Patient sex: F
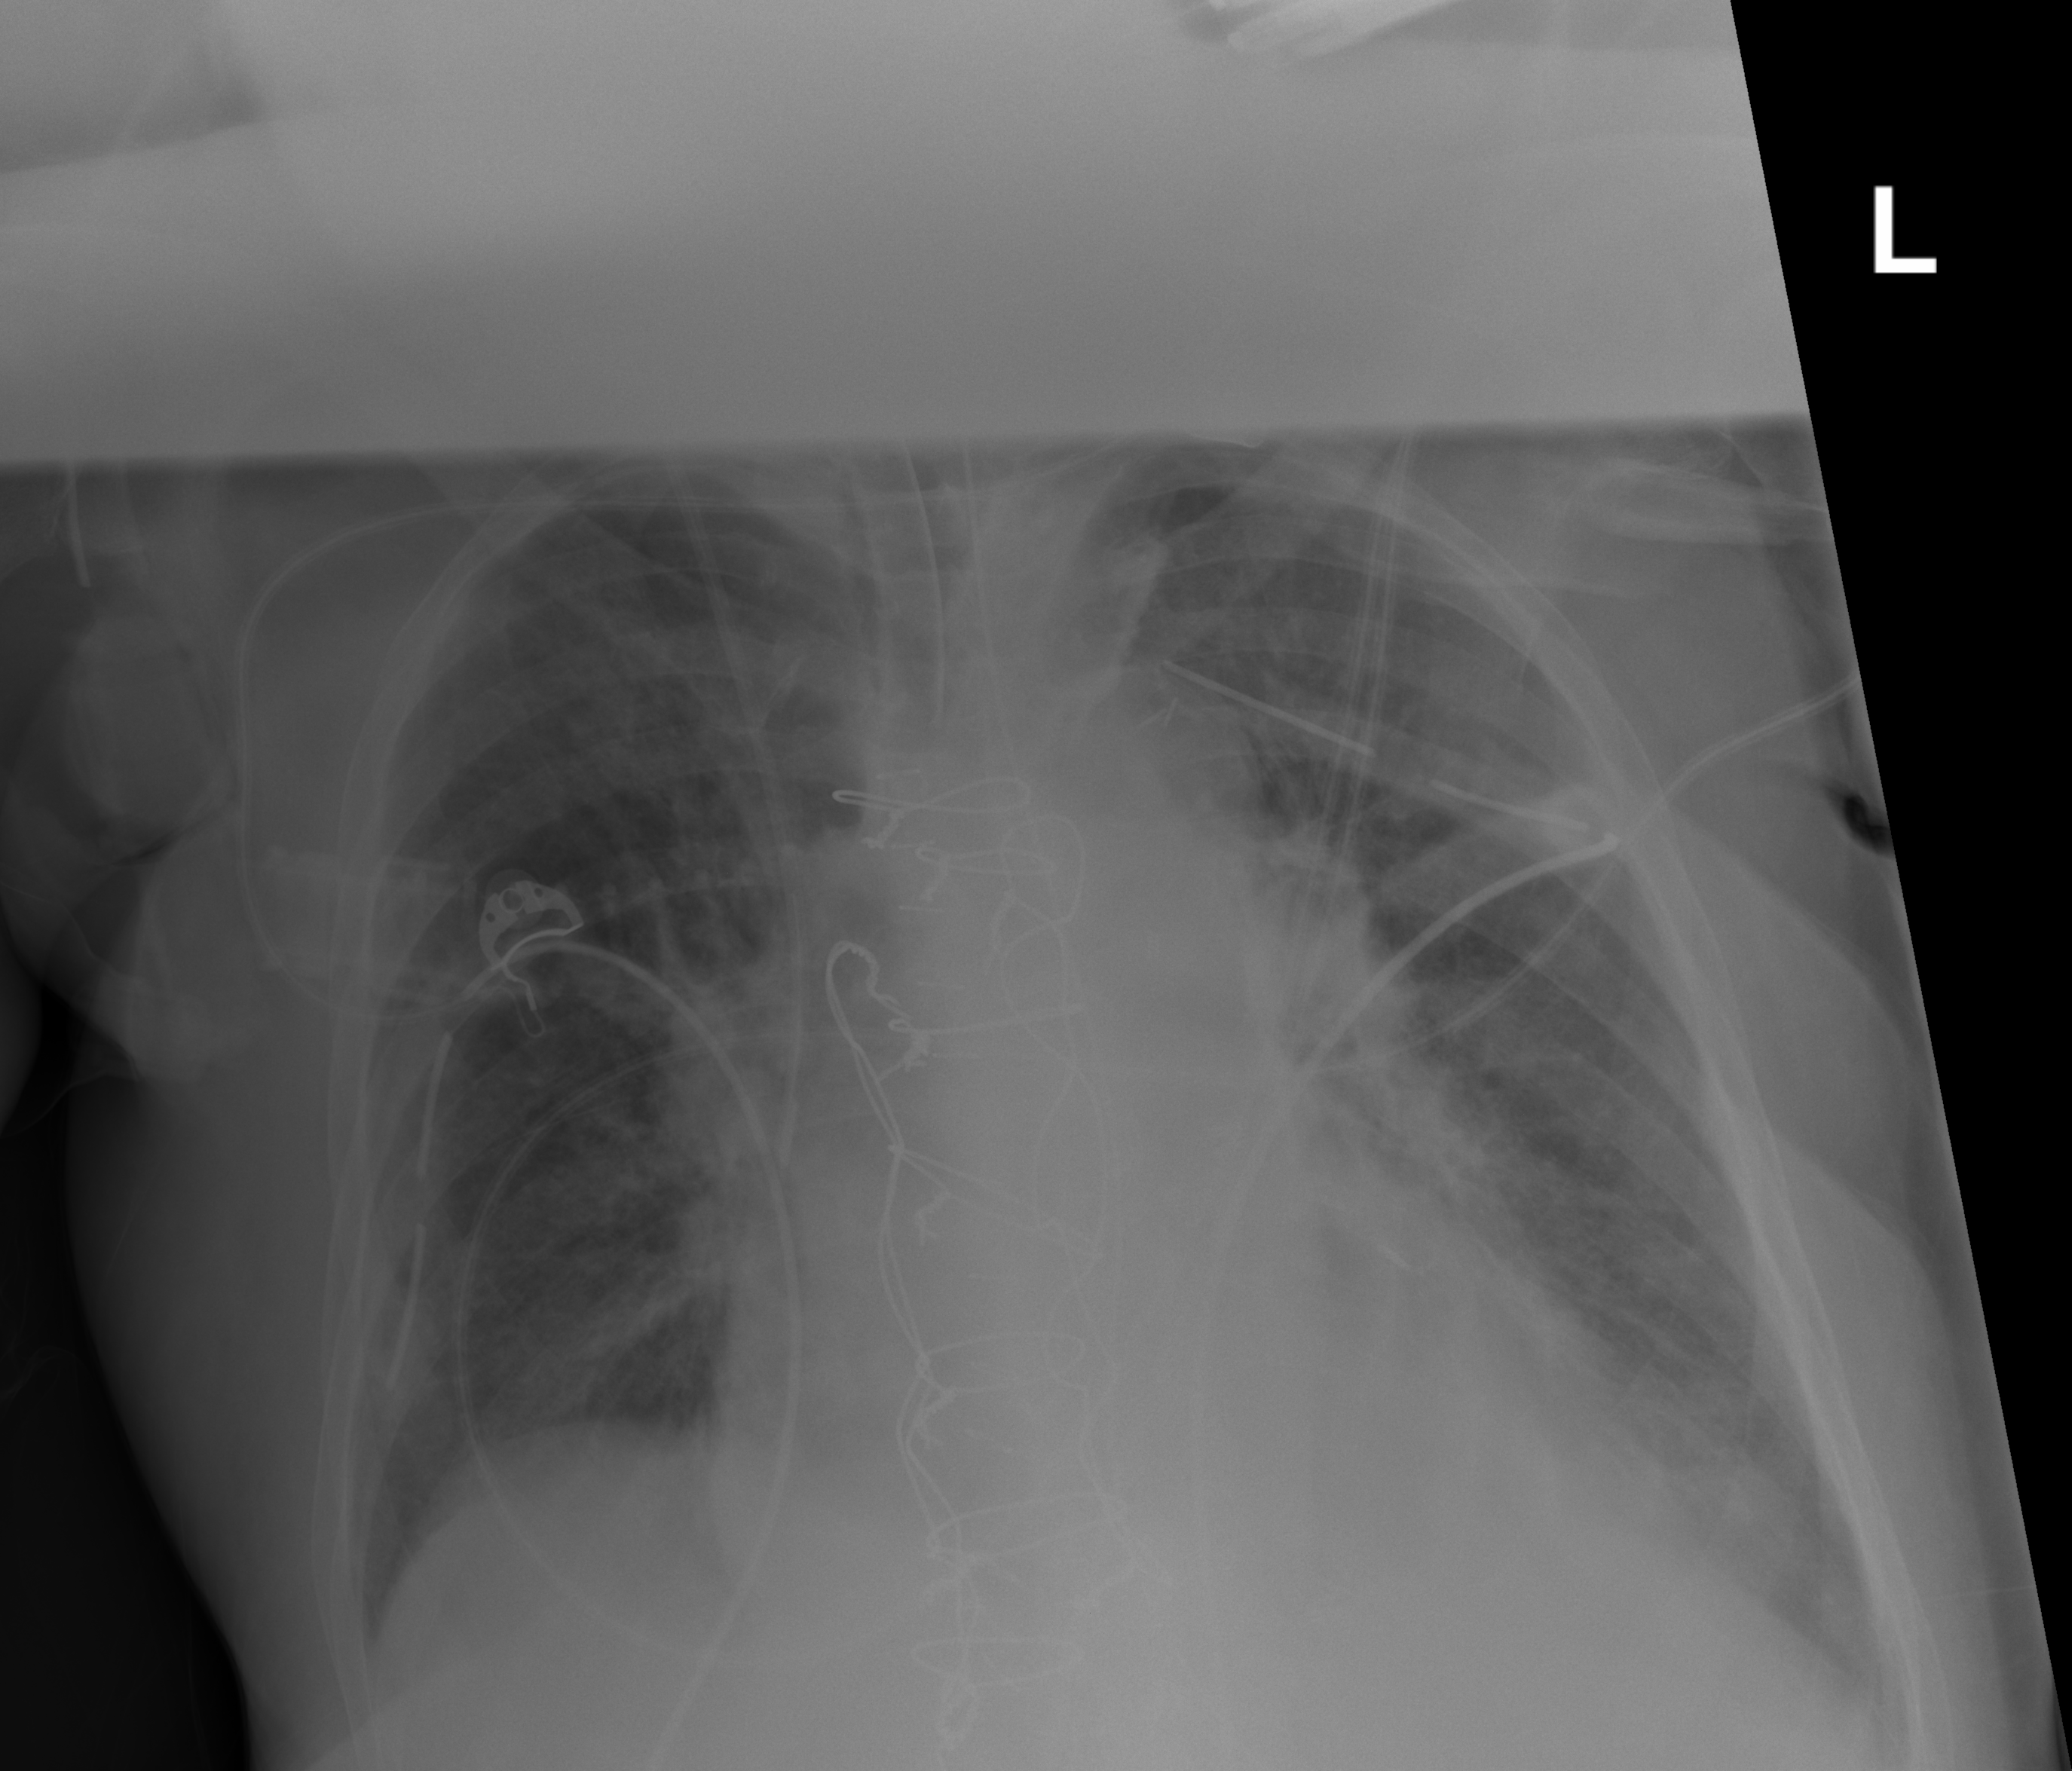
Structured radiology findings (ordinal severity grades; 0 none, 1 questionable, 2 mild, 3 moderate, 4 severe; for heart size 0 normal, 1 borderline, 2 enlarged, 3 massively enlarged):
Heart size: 2
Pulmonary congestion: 2
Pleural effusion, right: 0
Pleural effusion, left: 0
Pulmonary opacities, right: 0
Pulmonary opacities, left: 0
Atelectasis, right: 2
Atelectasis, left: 2